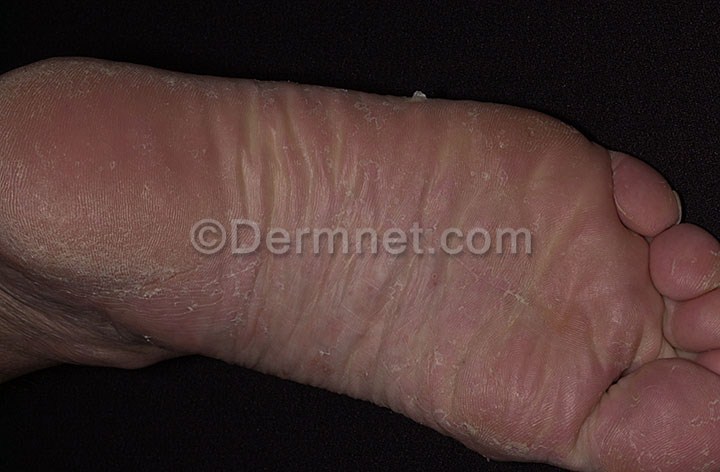
Disease: Tinea Ringworm Candidiasis and other Fungal Infections